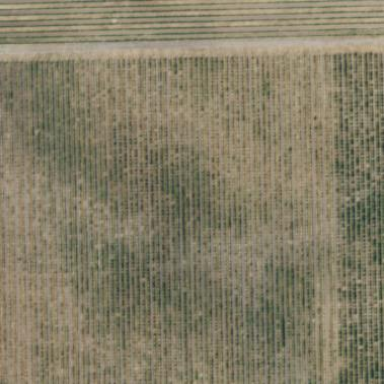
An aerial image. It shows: Vineyard growing grapes.